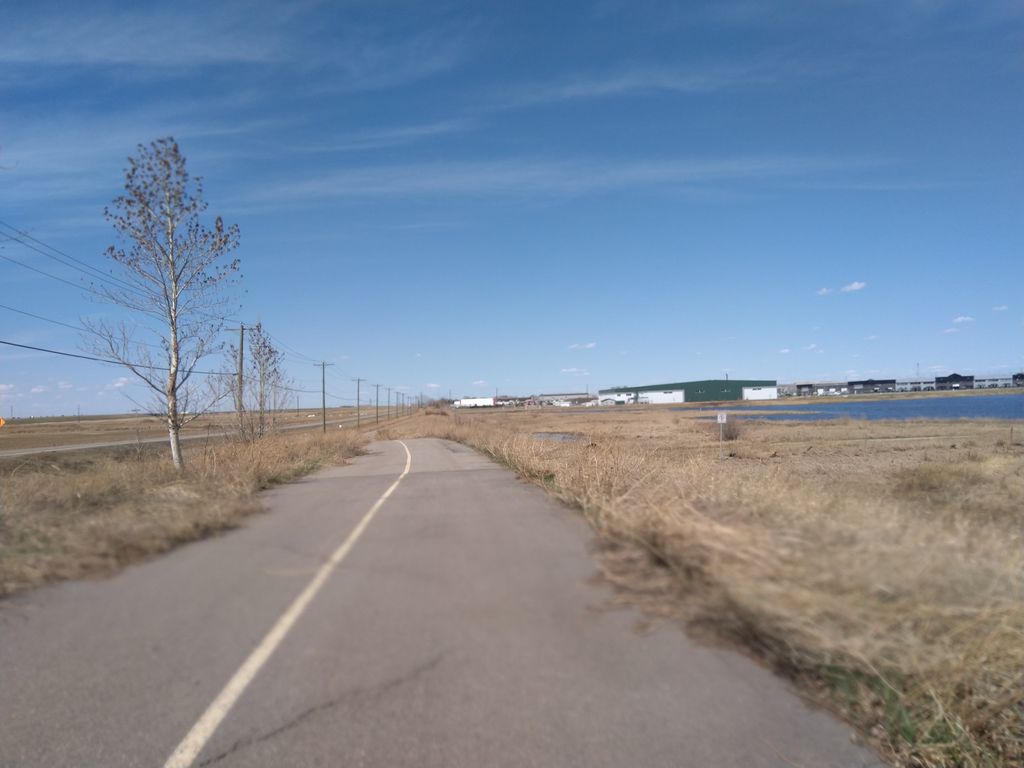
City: calgary